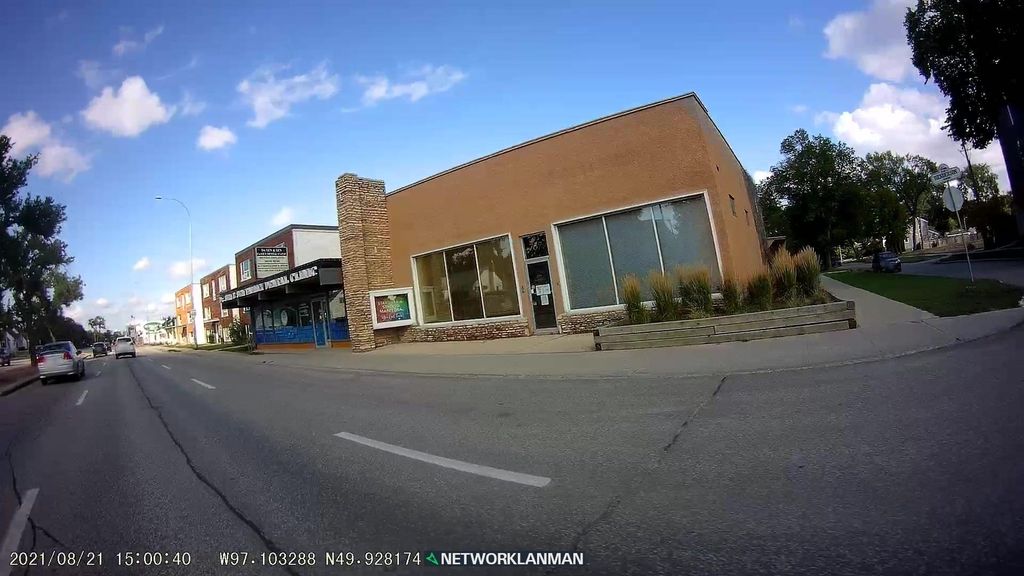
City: winnipeg